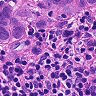
Metastatic tissue present: yes